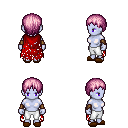
a pixel art fantasy rpg character, female body template, dark elf, purple skin, red tattered cape, white pants, pink plain hairstyle, cloth bracers, brown slippers, four views (front, back, left, right), 2x2 character sprite sheet, small pixel art, hard edges, no anti-aliasing